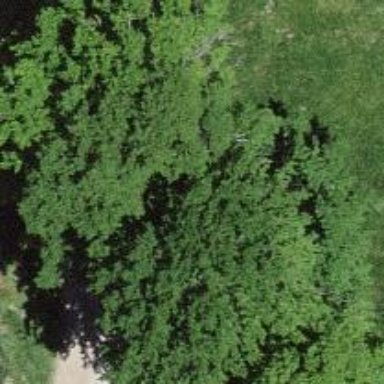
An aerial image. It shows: Beautiful woodland area.